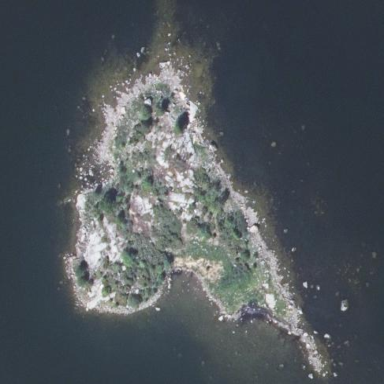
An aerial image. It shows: Islet located along the natural coastline.